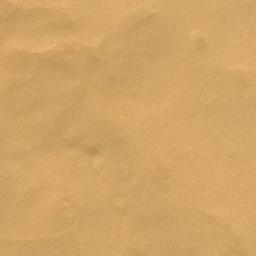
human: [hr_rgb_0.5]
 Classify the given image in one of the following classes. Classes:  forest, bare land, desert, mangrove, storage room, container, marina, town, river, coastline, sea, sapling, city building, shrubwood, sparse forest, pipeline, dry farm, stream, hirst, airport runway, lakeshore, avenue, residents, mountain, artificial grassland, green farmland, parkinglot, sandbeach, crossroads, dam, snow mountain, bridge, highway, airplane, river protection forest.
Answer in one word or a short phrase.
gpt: desert